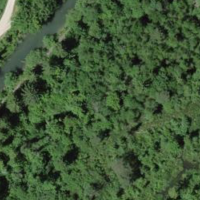
EUNIS habitat code: 45
Species observed at this site:
Euphorbia cyparissias